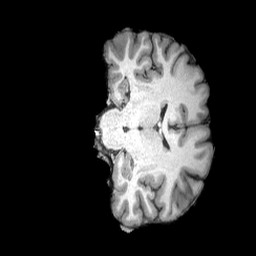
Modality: T1w
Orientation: coronal
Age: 25
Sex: male